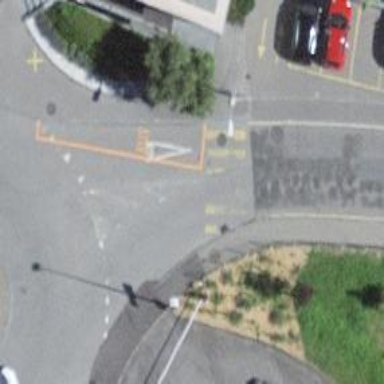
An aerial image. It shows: Uncontrolled road crossing with markings.